Interaction volume radius: 5 \u00c5
Interaction volume height: 20 \u00c5
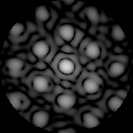
Disorder parameter: 0.3853